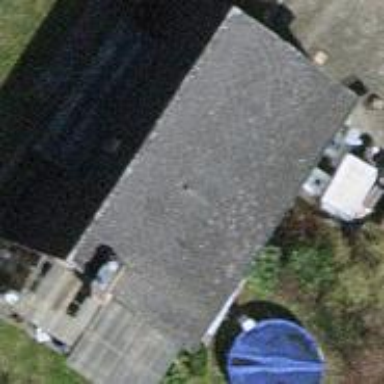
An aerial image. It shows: Detached building.